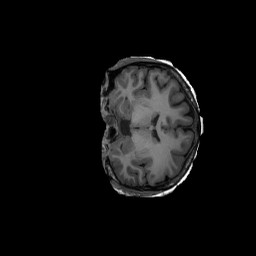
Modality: T1w
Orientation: coronal
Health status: ill
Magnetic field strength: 3 T